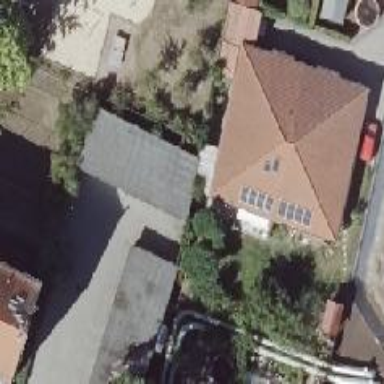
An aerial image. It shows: House with pyramidal roof shape.